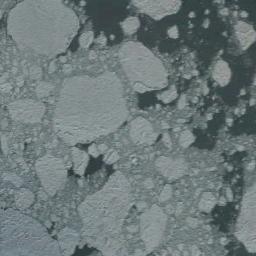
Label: sea_ice